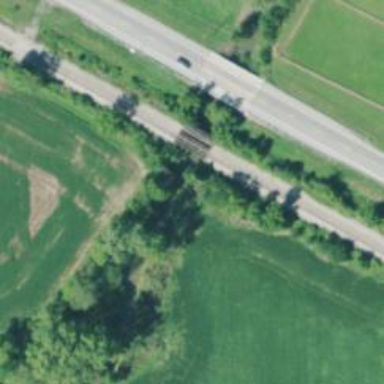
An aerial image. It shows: Railway bridge.